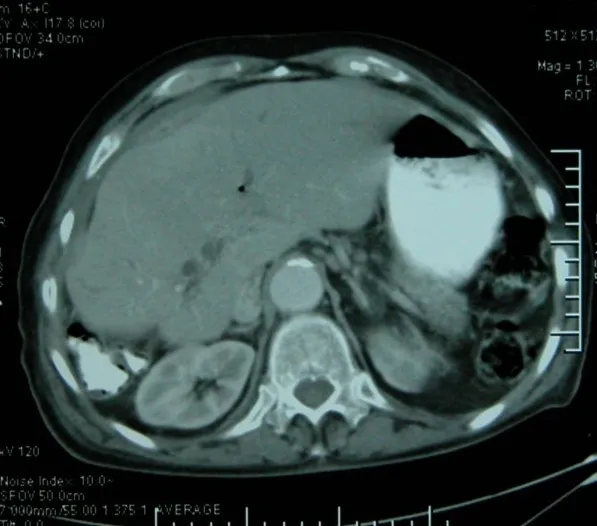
Abdominal CT showing complete resolution of the biloma after management.
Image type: radiology (ct)